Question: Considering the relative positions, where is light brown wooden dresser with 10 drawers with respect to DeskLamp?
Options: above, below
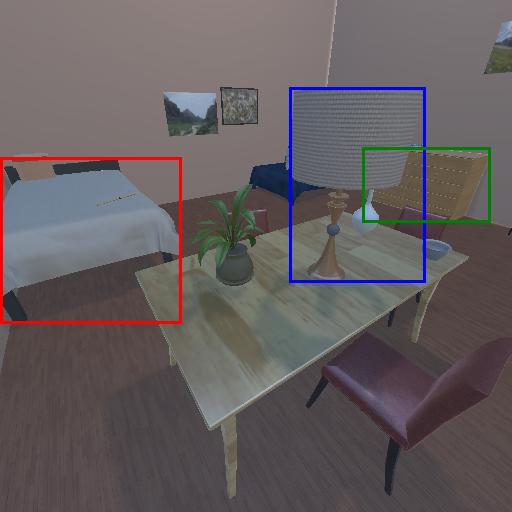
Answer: above